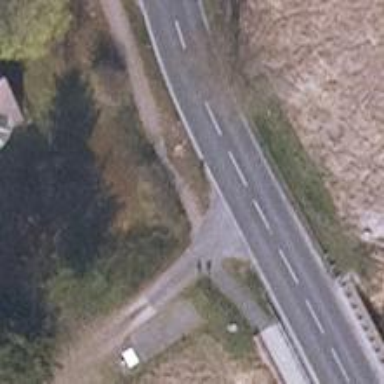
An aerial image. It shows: Secondary road.